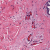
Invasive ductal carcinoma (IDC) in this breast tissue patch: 1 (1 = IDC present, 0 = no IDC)